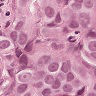
Metastatic tissue present: yes